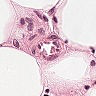
Metastatic tissue present: no